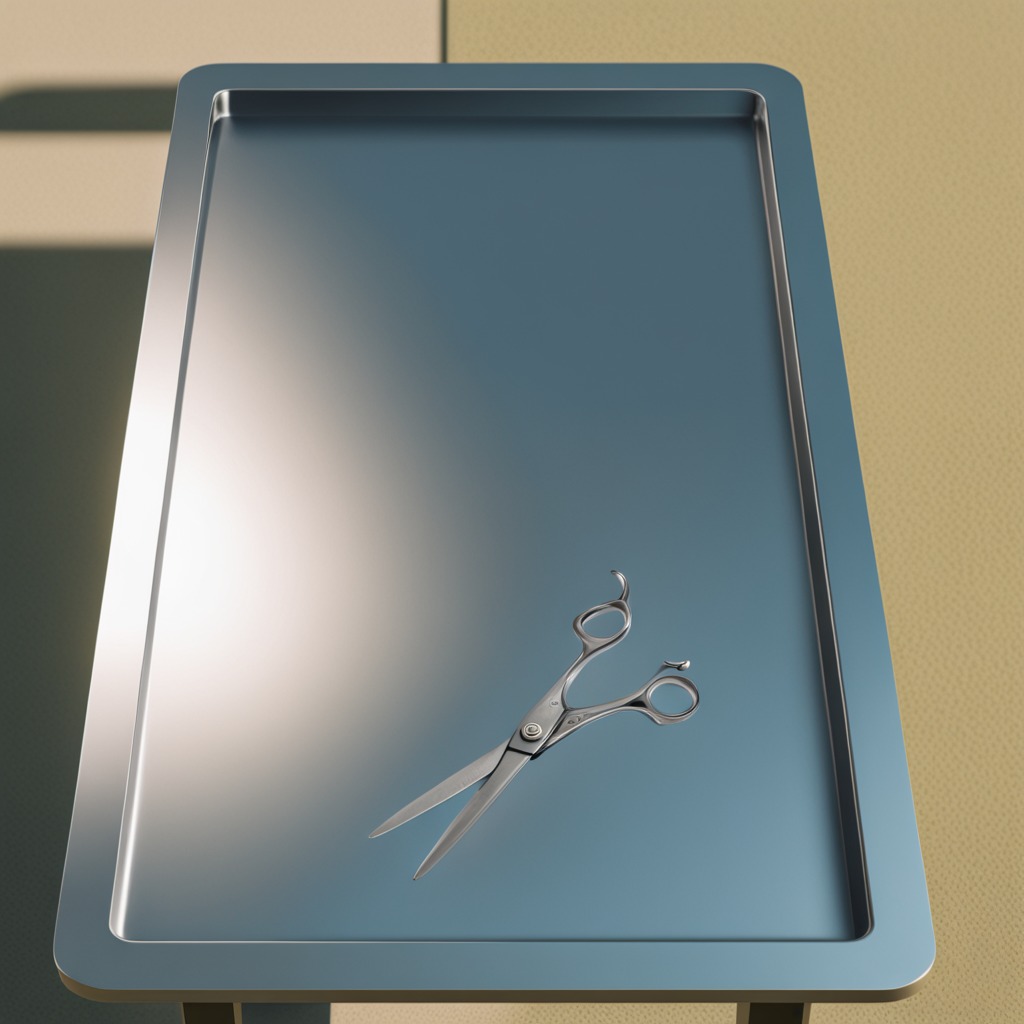
A scissor lies on the textured surface of the utility table.